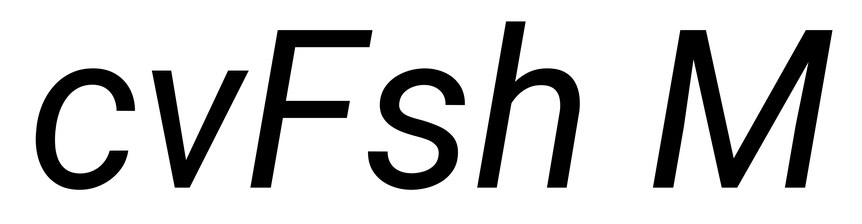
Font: Roboto-Italic_Italic